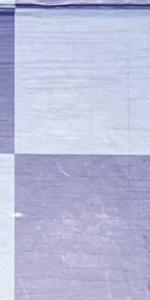
Label: Empty